Question: What is the value of the measurement in the image?
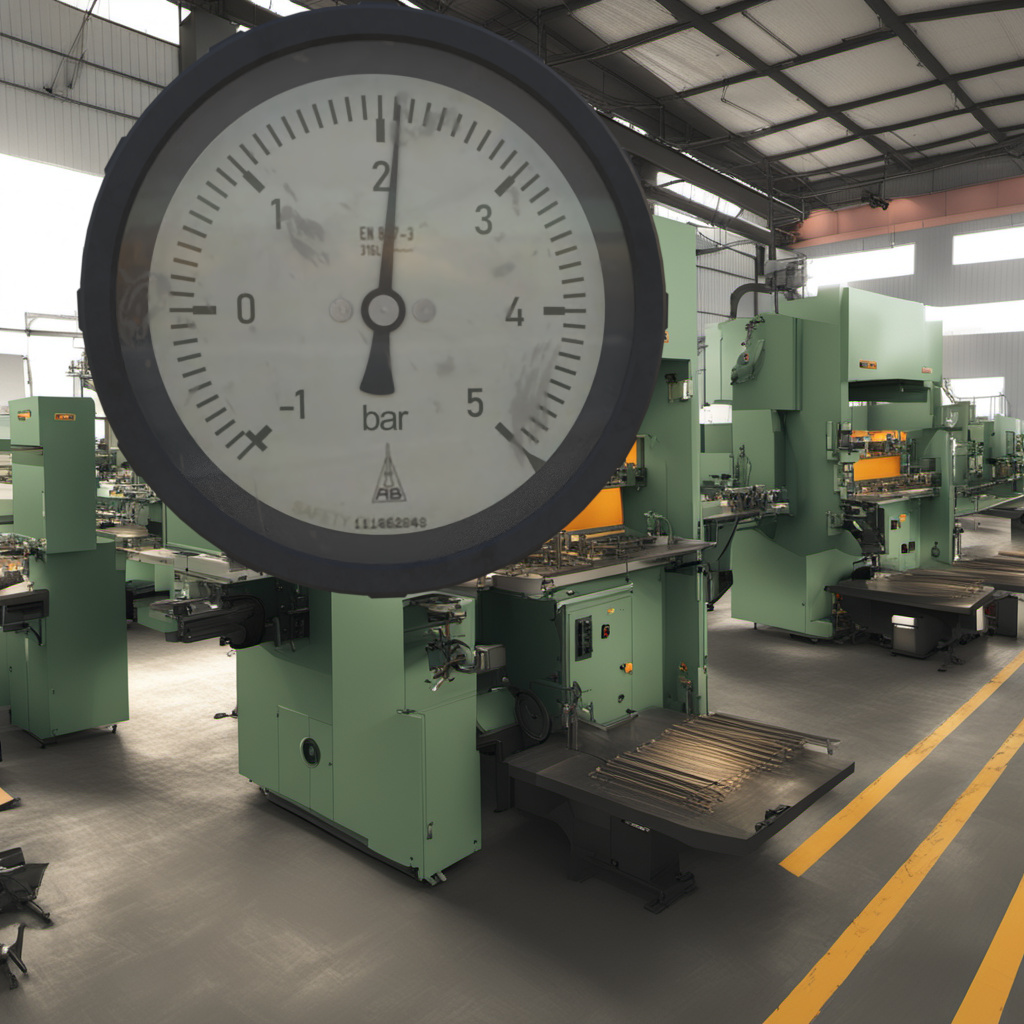
Answer: The result is 2.12
Question: What is the reading range of this measurement?
Answer: The range is from -1 to 5
Question: What is the minimum and maximum value range of this measurement?
Answer: The minimum value is -1 and the maximum value is 5